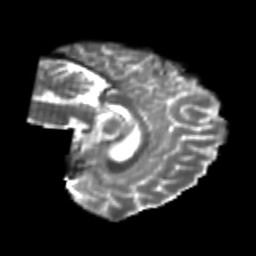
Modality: T2w
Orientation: sagittal
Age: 26
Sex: female
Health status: healthy
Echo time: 0.074 s